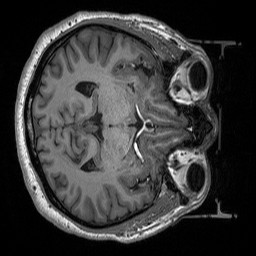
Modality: T1w
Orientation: axial
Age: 58
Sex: male
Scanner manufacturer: siemens
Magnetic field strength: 3 T
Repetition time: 2.53 s
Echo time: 0.00219 s